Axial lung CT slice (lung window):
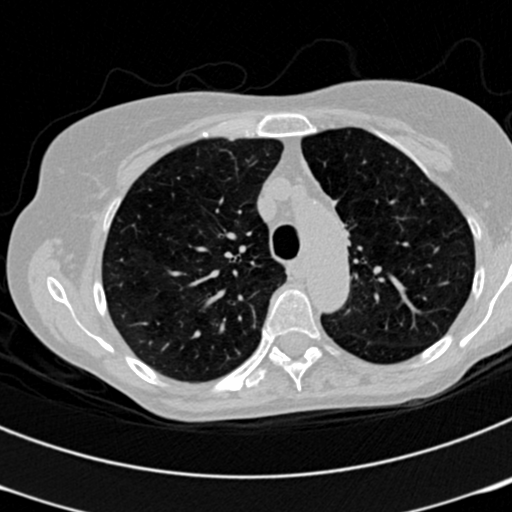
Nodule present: no